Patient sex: M
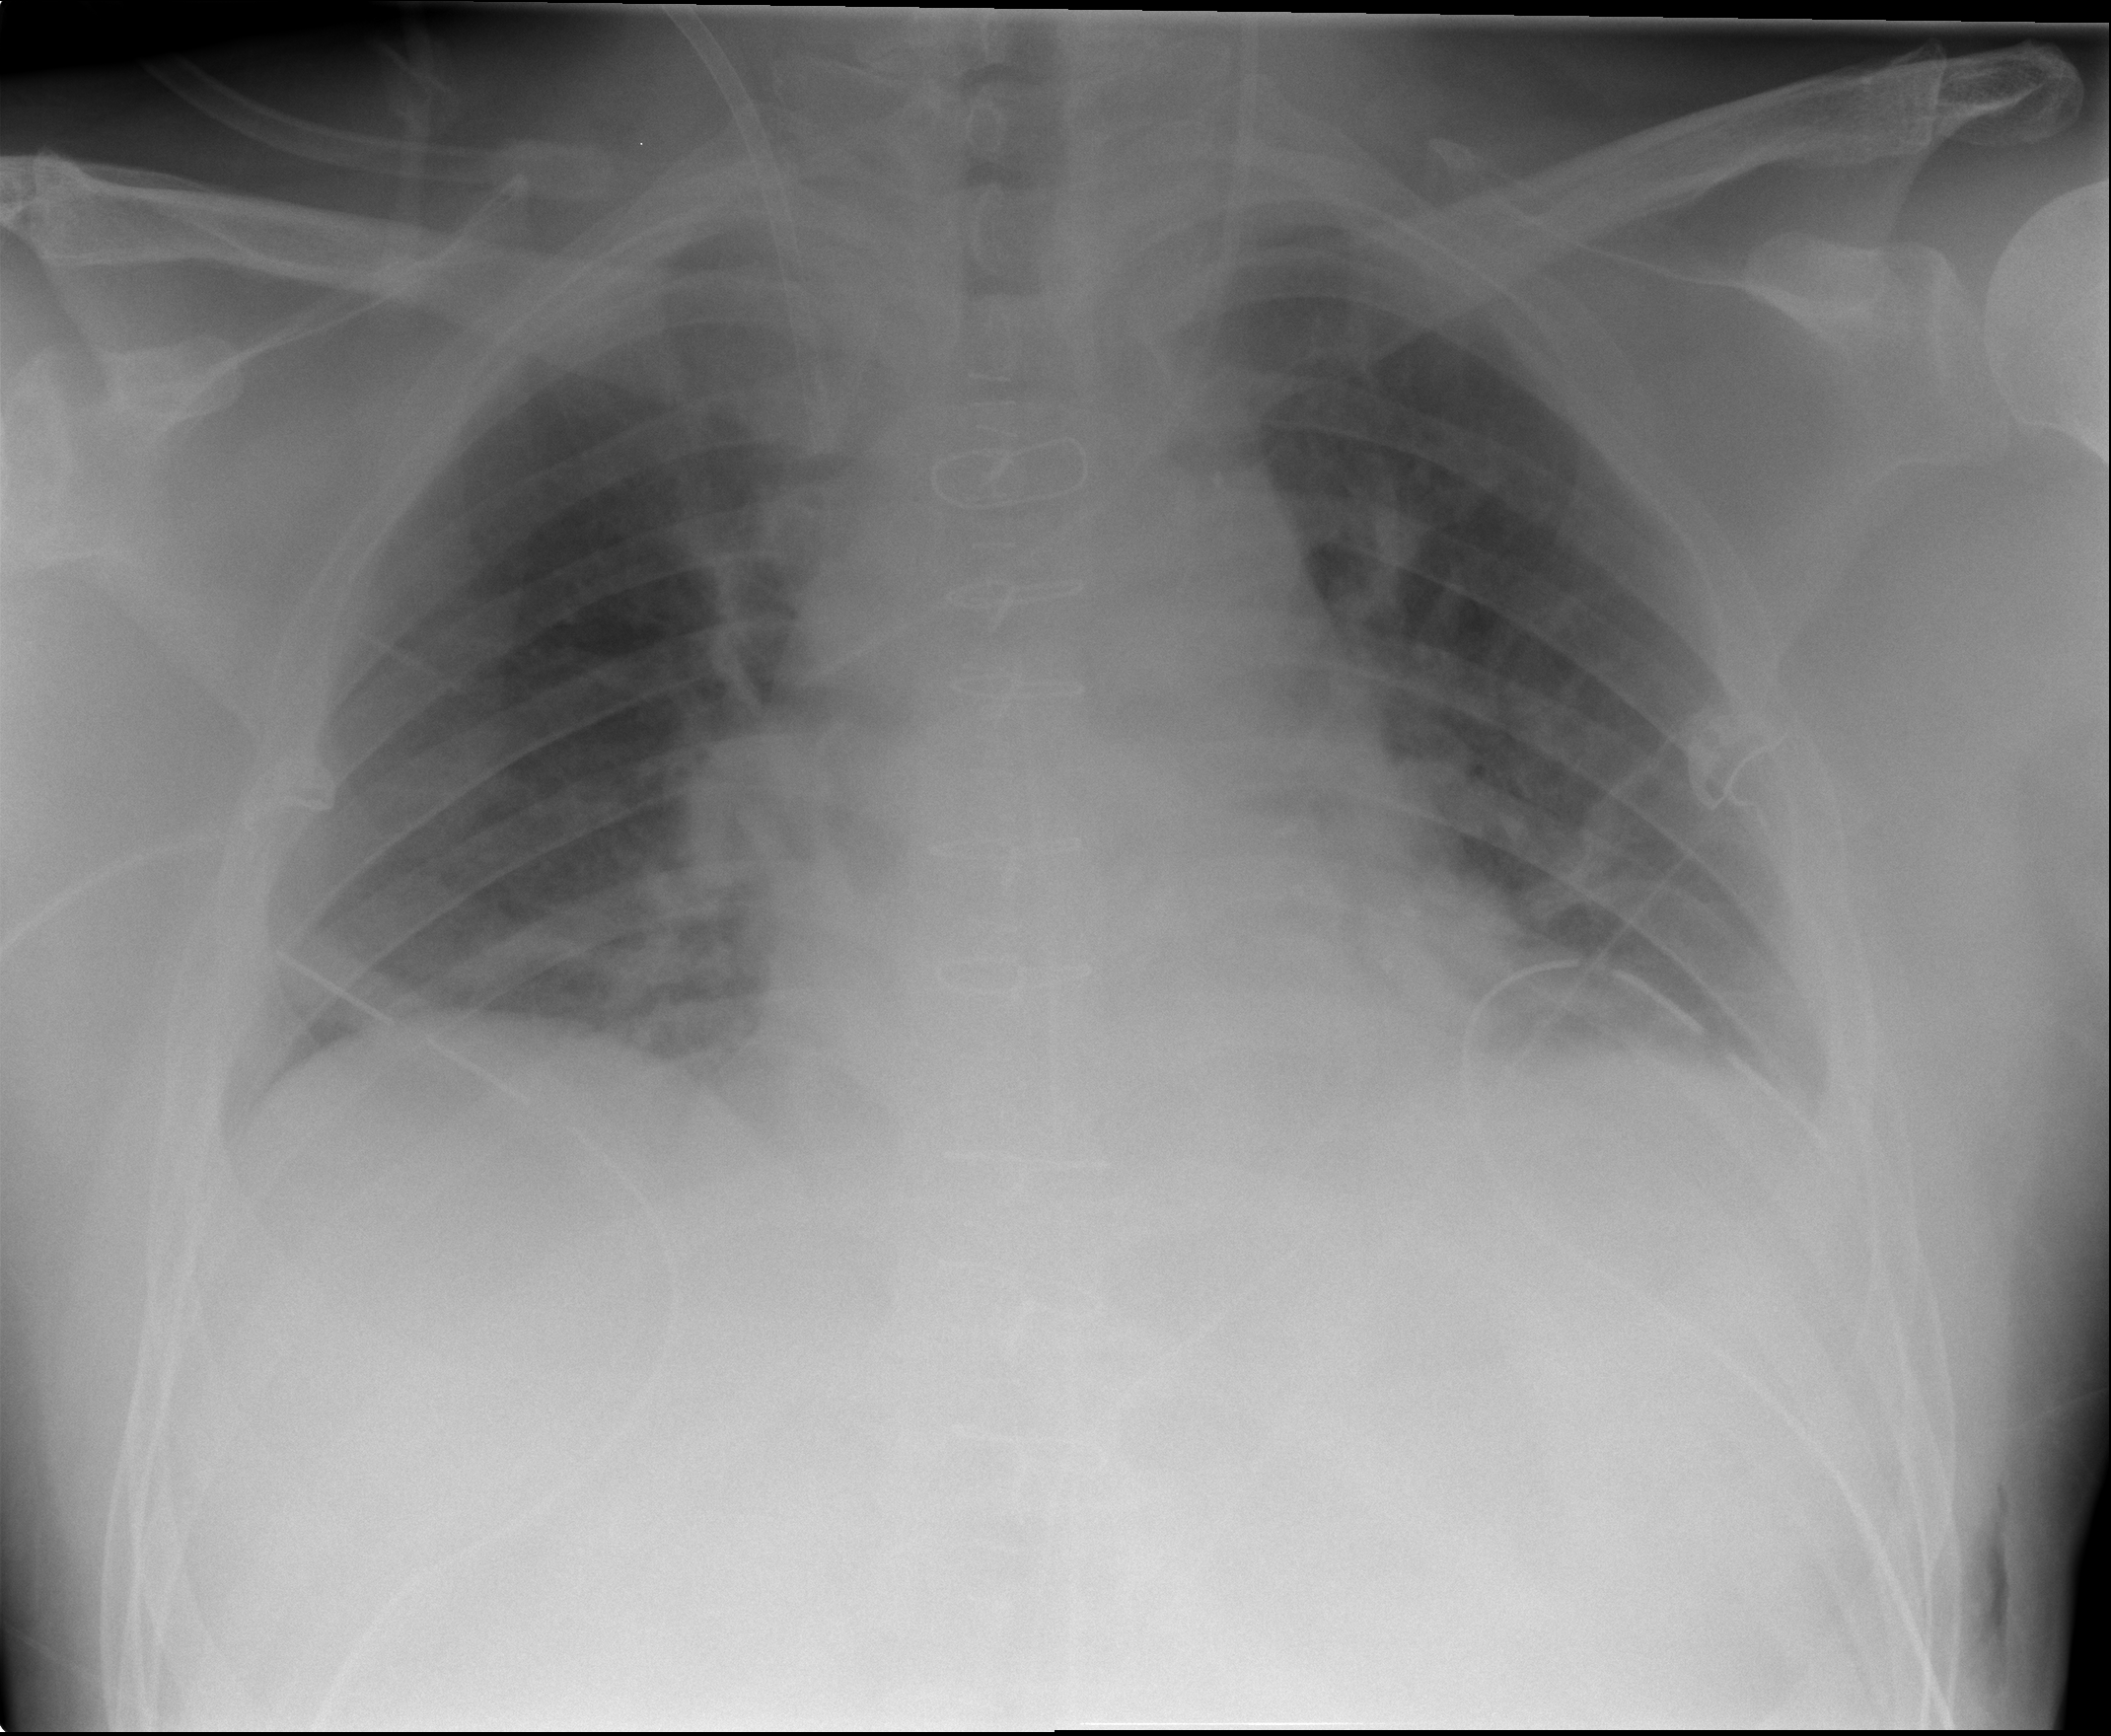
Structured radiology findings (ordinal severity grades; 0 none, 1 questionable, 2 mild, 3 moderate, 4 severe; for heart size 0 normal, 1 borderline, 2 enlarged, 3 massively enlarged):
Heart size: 2
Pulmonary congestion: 2
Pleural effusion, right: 0
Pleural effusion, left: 0
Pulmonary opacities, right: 0
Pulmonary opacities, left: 0
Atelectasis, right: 2
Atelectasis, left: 2